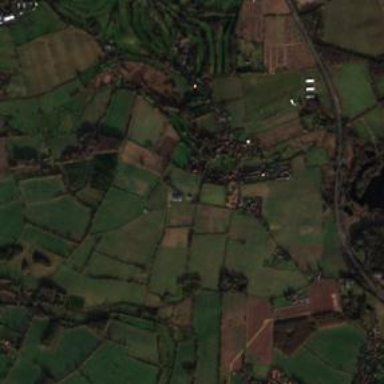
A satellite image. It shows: Village green marked as landmark.